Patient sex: M
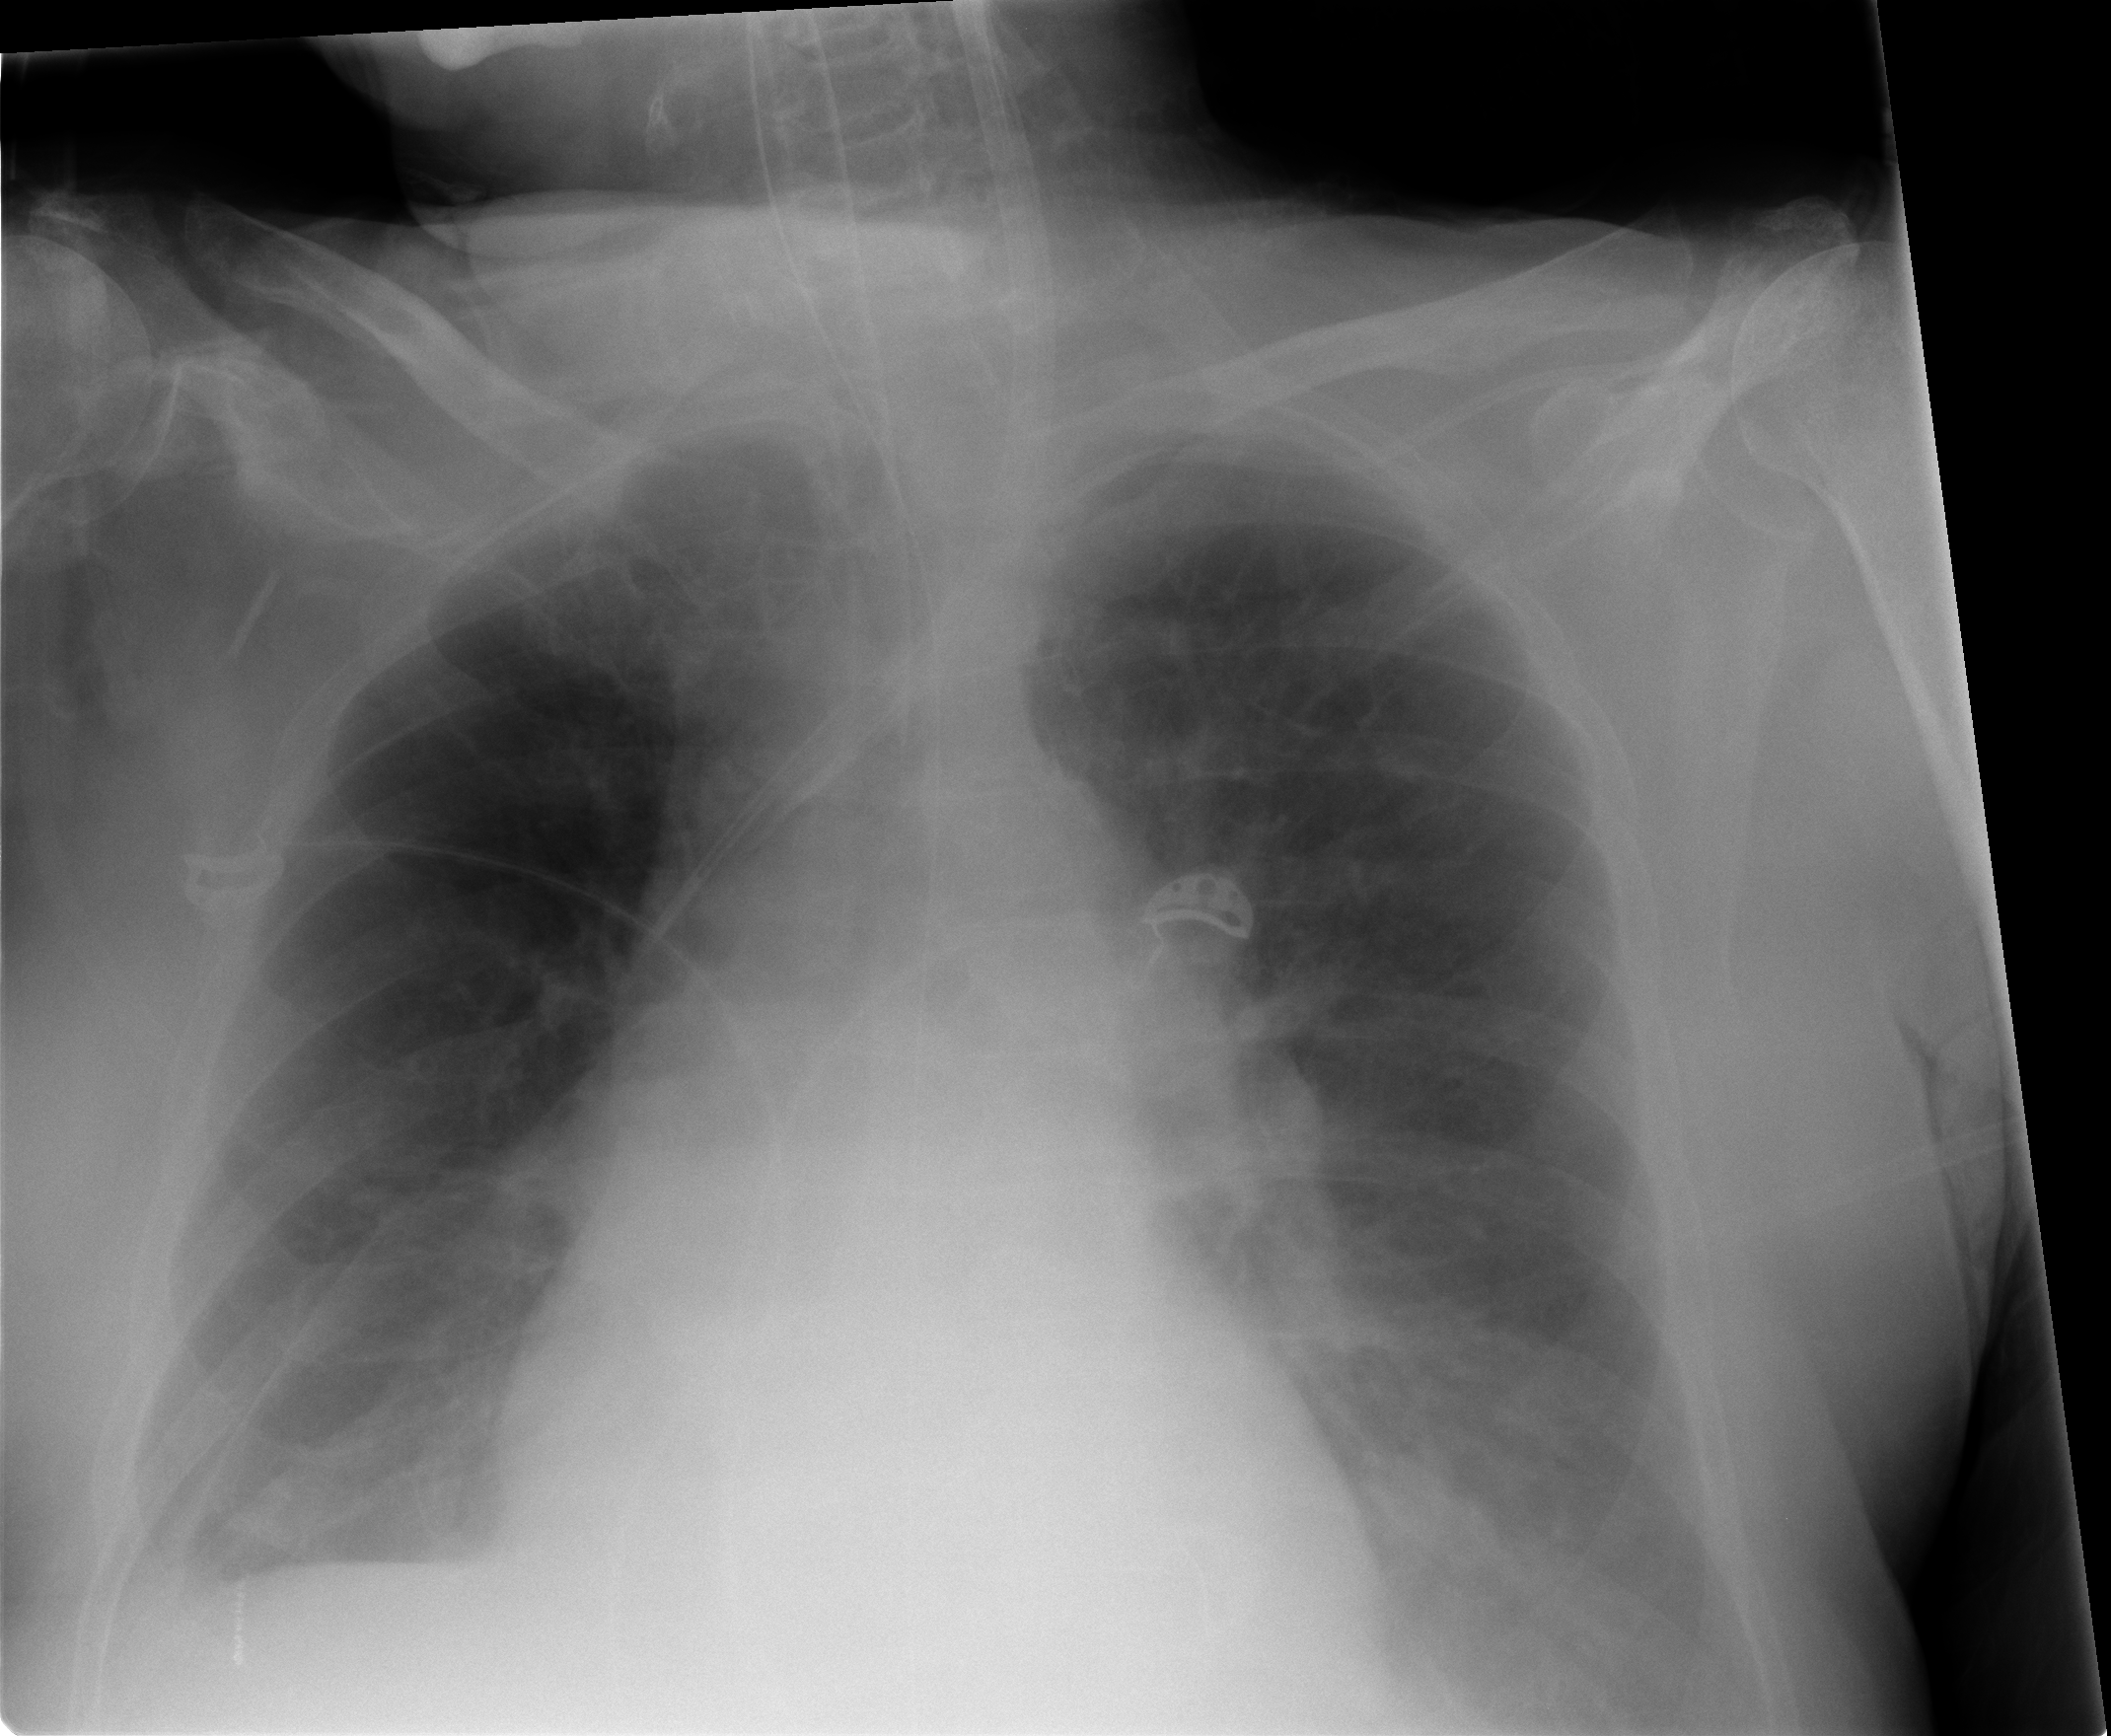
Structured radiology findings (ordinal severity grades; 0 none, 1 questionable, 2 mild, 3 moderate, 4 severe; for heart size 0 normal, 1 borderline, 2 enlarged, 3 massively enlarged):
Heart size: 2
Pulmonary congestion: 2
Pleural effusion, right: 2
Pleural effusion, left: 2
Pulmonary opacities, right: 0
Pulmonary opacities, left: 0
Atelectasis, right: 0
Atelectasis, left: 0